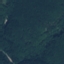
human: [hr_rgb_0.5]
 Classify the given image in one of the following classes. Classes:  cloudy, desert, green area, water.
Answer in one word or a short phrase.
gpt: green area